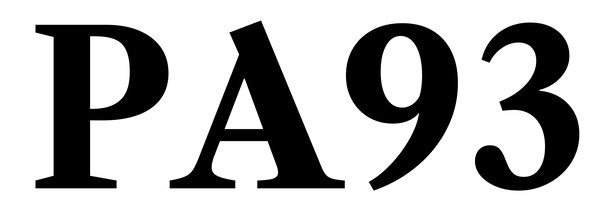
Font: LibreCaslonText_Bold